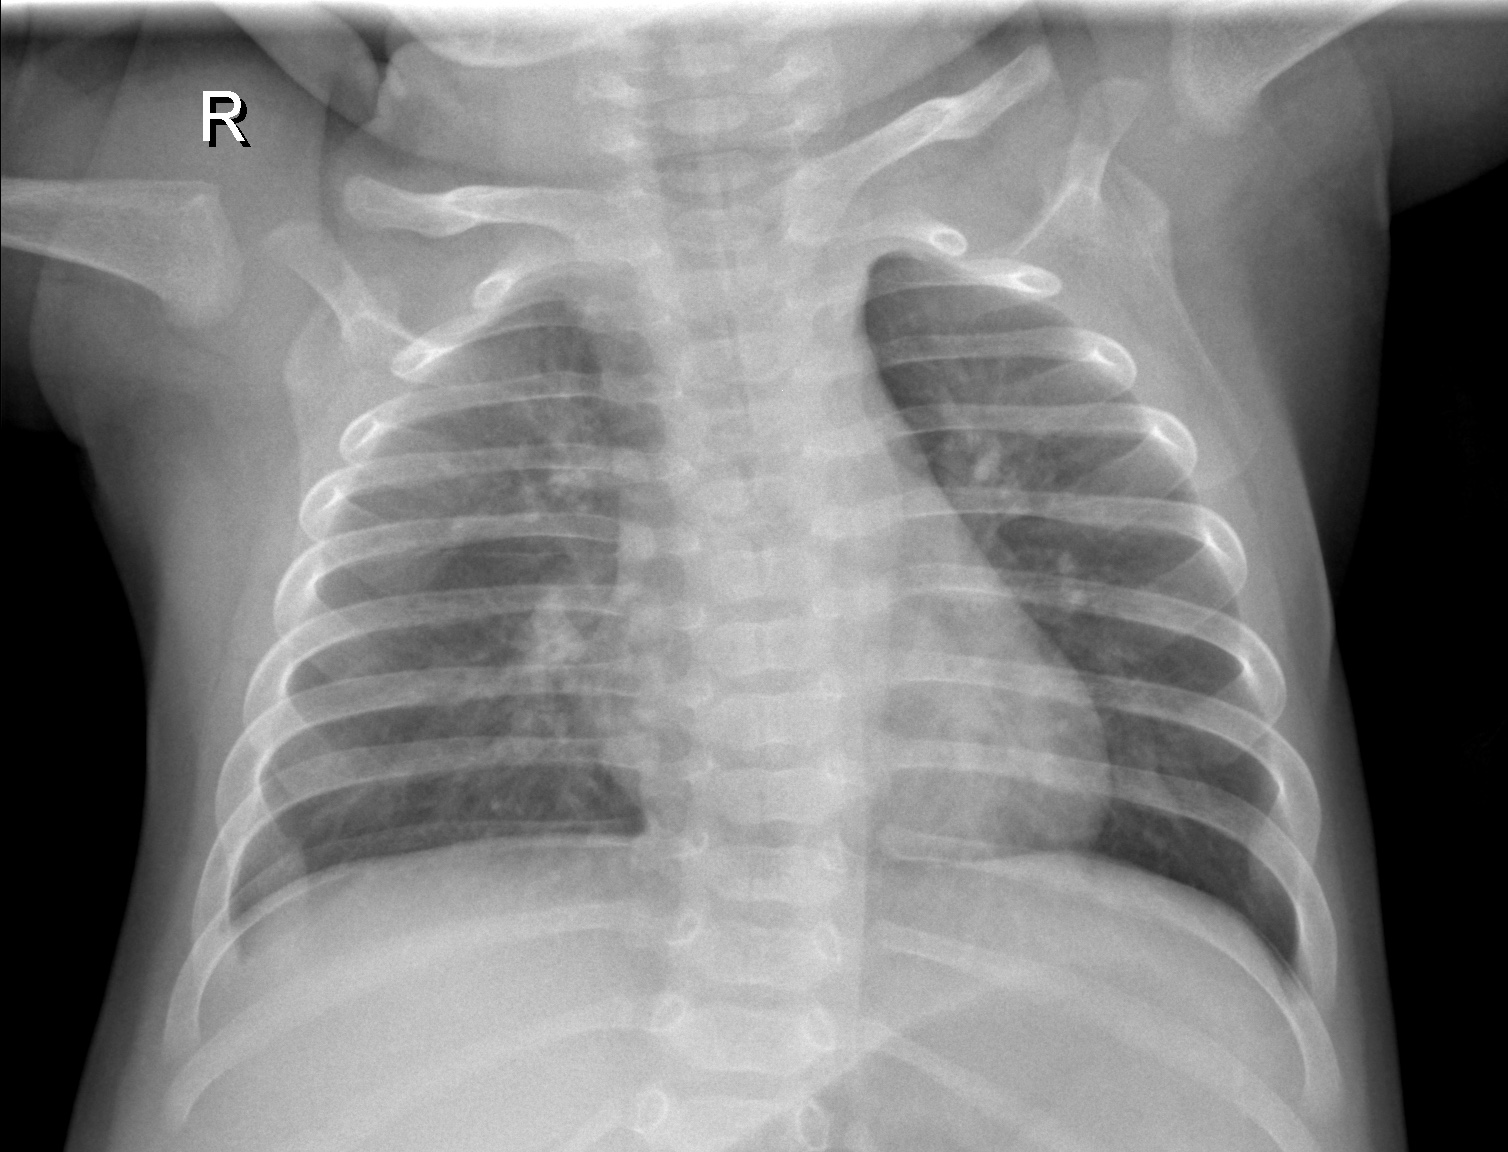
Diagnosis: NORMAL